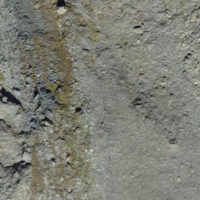
EUNIS habitat code: 31
Species observed at this site:
Silene acaulis
Dryas octopetala